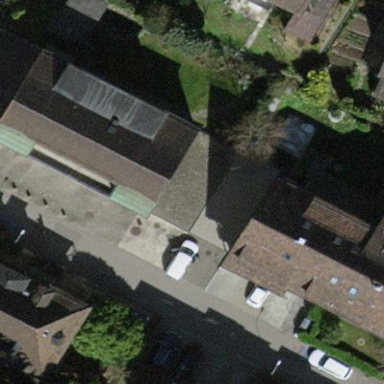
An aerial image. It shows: Group of garages.